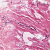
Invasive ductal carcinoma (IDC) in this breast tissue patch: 0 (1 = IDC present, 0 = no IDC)